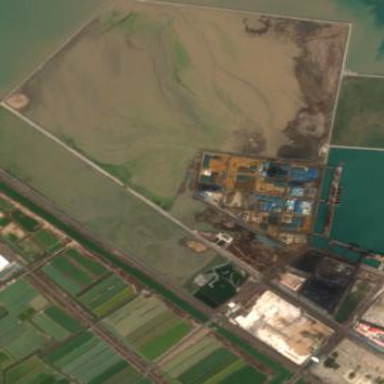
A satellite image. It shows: Industrial area designated as port.